Field crop: tomato
Growth stage: 1
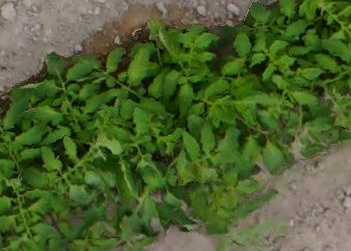
Species: tomato